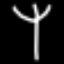
Label: fork